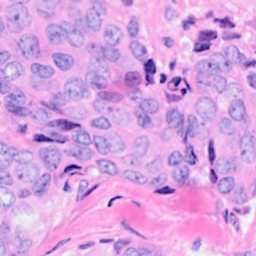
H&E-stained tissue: Breast